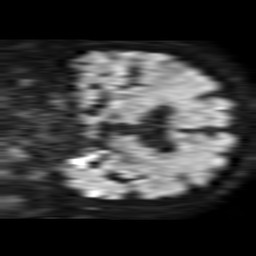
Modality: TRACE
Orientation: coronal
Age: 82
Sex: male
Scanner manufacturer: philips
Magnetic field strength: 1.5 T
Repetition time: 3.393 s
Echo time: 0.06922 s